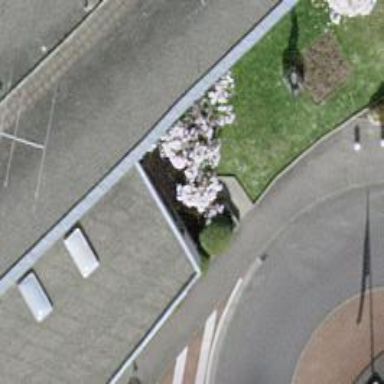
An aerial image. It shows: Public surveillance system is in place.